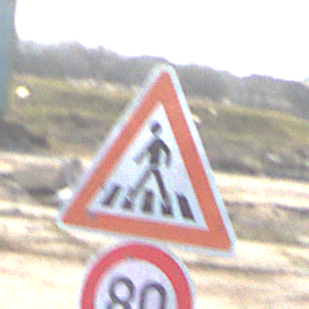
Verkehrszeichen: FussgaengerueberwegRechts
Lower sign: Geschwindigkeit80
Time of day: Midday
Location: Outdoor (Suburban)
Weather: PartlyCloudy
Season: NotSpecified
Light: Natural